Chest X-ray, PA view. Patient: 37 years old, sex M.
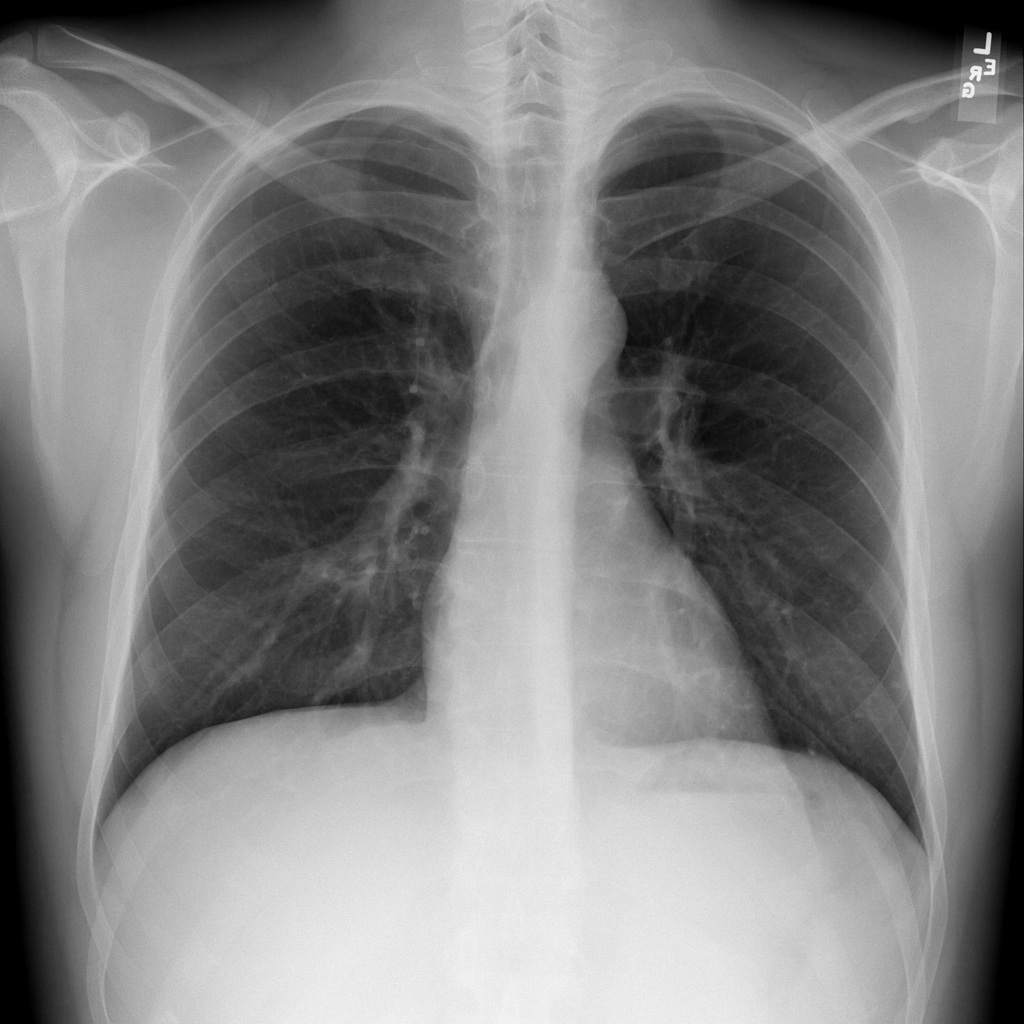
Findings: No Finding